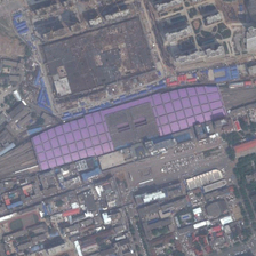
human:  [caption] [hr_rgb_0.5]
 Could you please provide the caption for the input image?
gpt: The station is covered with pink squares and surrounded by trees and residential areas

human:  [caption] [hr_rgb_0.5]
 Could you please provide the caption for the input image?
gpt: The station was covered with pink squares with trees and residential areas on both sides.

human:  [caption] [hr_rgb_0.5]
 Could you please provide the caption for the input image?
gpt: The station was covered with pink squares, lined with trees and residential areas.

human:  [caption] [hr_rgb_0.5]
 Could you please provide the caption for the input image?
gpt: At the top of the station is a pink square with trees and residential areas on both sides.

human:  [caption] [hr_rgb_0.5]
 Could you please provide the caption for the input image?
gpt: At the top of the station is a pink square, flanked by trees and residential areas